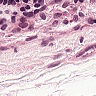
Metastatic tissue present: no